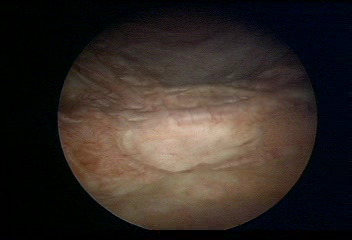
Modality: WLC
Class: Normal mucosa
Bladder cancer association: No